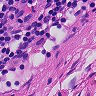
Metastatic tissue present: no